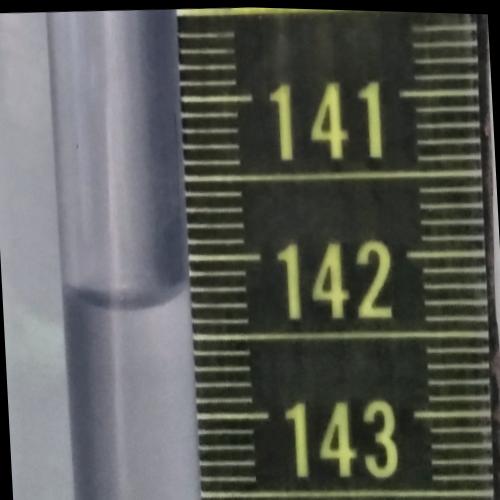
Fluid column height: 142.3 cm